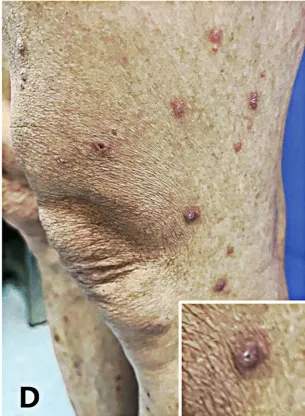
(C,D) The patient presented with multiple well-circumscribed keratotic papules bilaterally distributed on the lower extremities.
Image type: medical_photograph (skin_photograph)